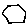
Label: hexagon